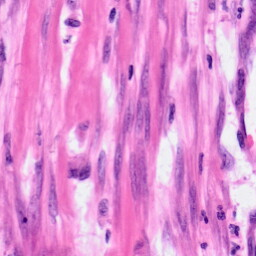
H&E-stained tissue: Pancreatic